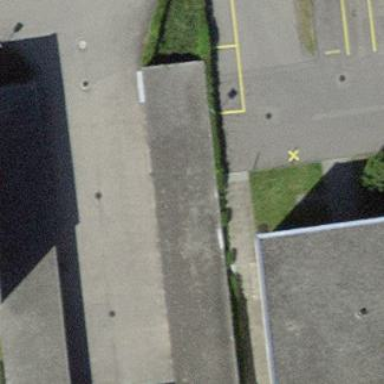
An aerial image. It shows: Flat roofed garages.